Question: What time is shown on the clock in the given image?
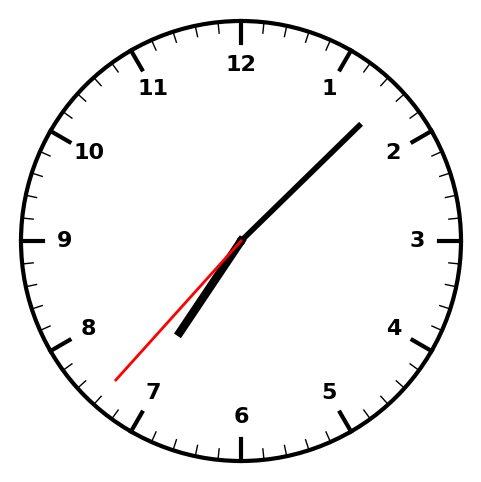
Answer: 07:07:37